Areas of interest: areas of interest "Residential Area"
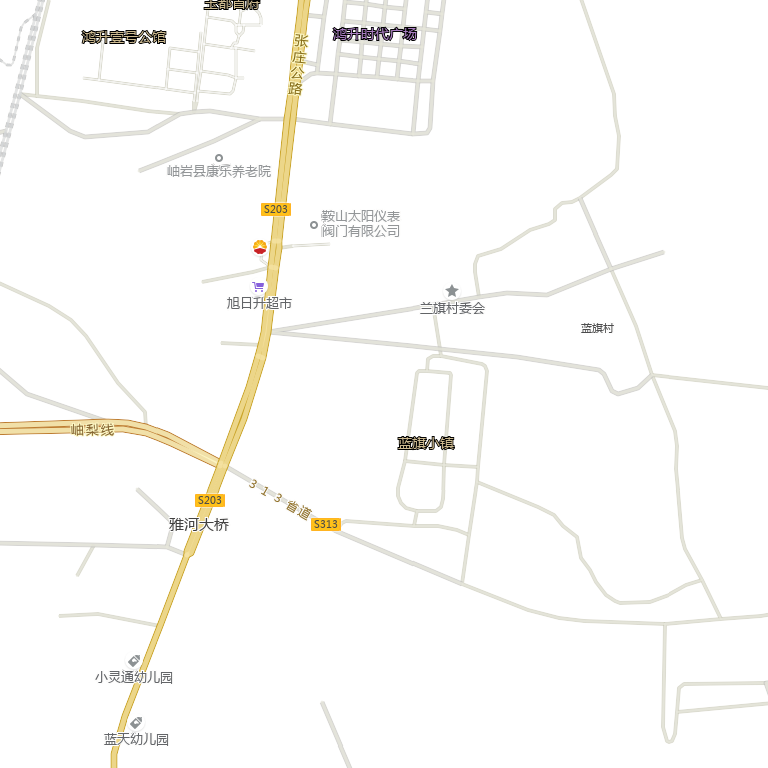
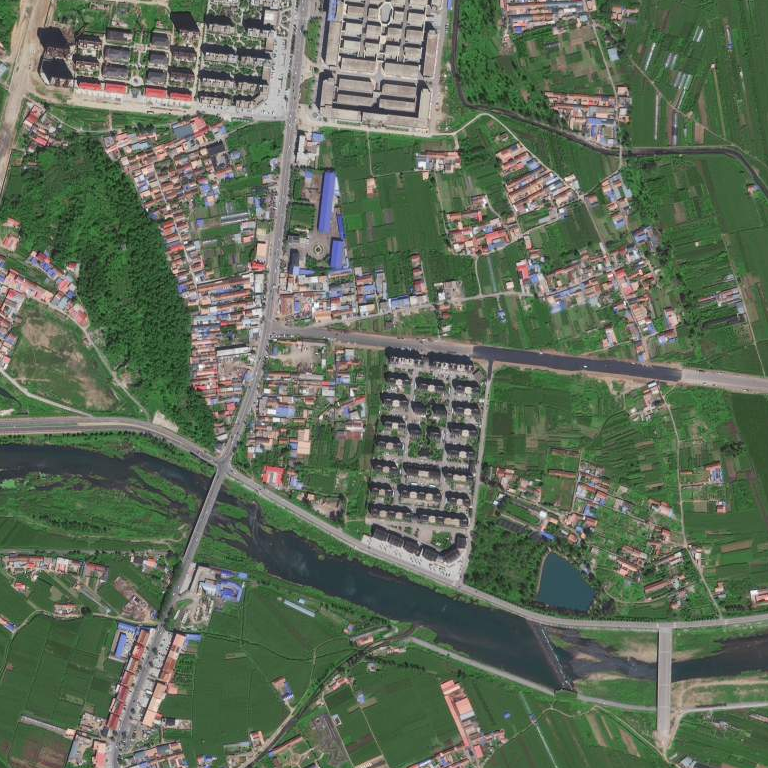